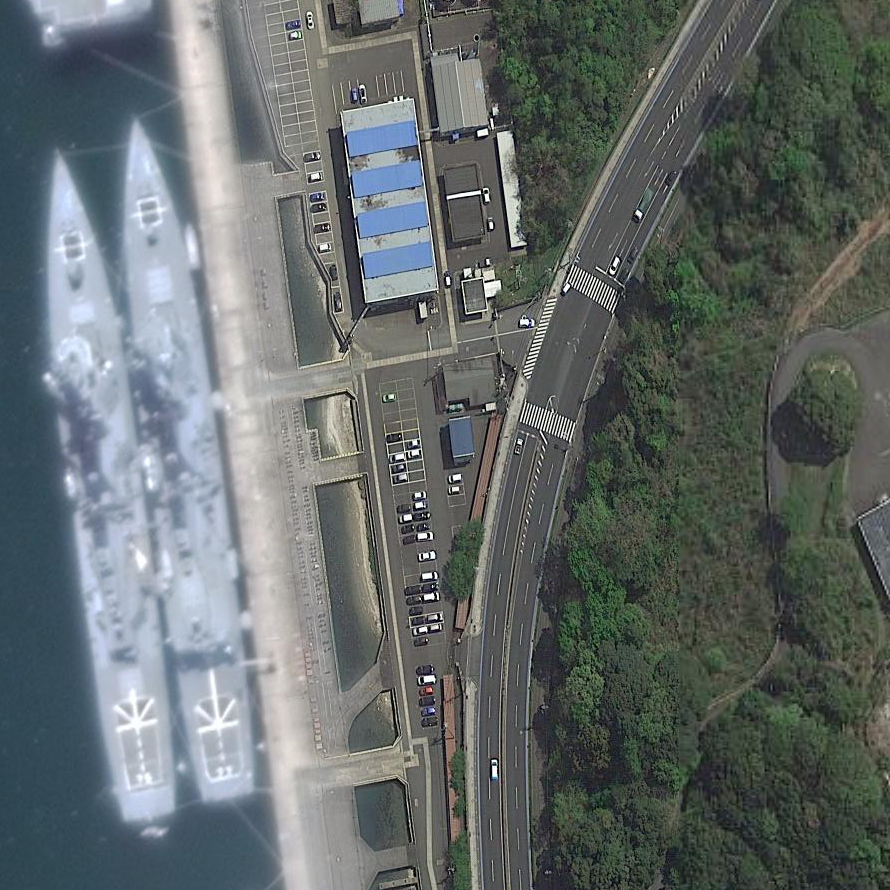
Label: destroyer